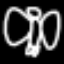
Label: angel